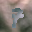
Label: 7